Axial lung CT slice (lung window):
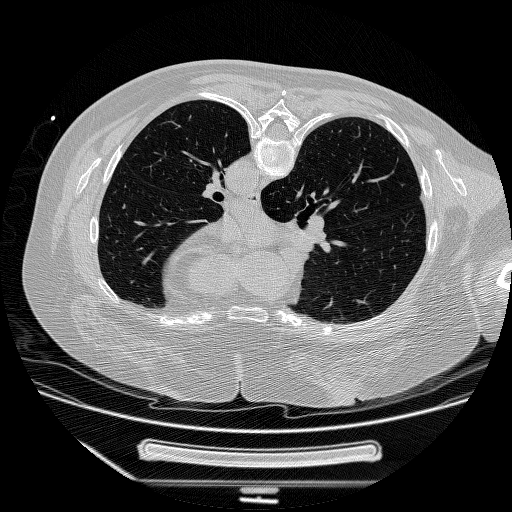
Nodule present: no